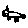
Label: cat